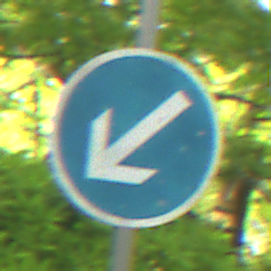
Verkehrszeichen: VorgeschriebeneVorbeifahrtLinks
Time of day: MorningAfternoon
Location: Outdoor (RoadRail)
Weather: Clear
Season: NotSpecified
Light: Natural